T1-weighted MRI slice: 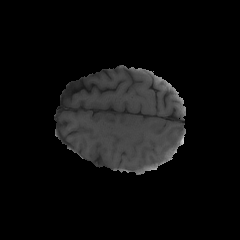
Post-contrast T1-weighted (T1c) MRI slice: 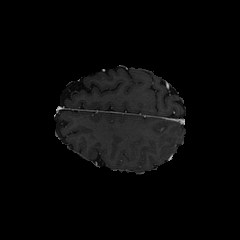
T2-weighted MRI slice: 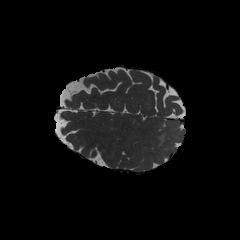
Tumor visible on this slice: yes